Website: macys
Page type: account-selection
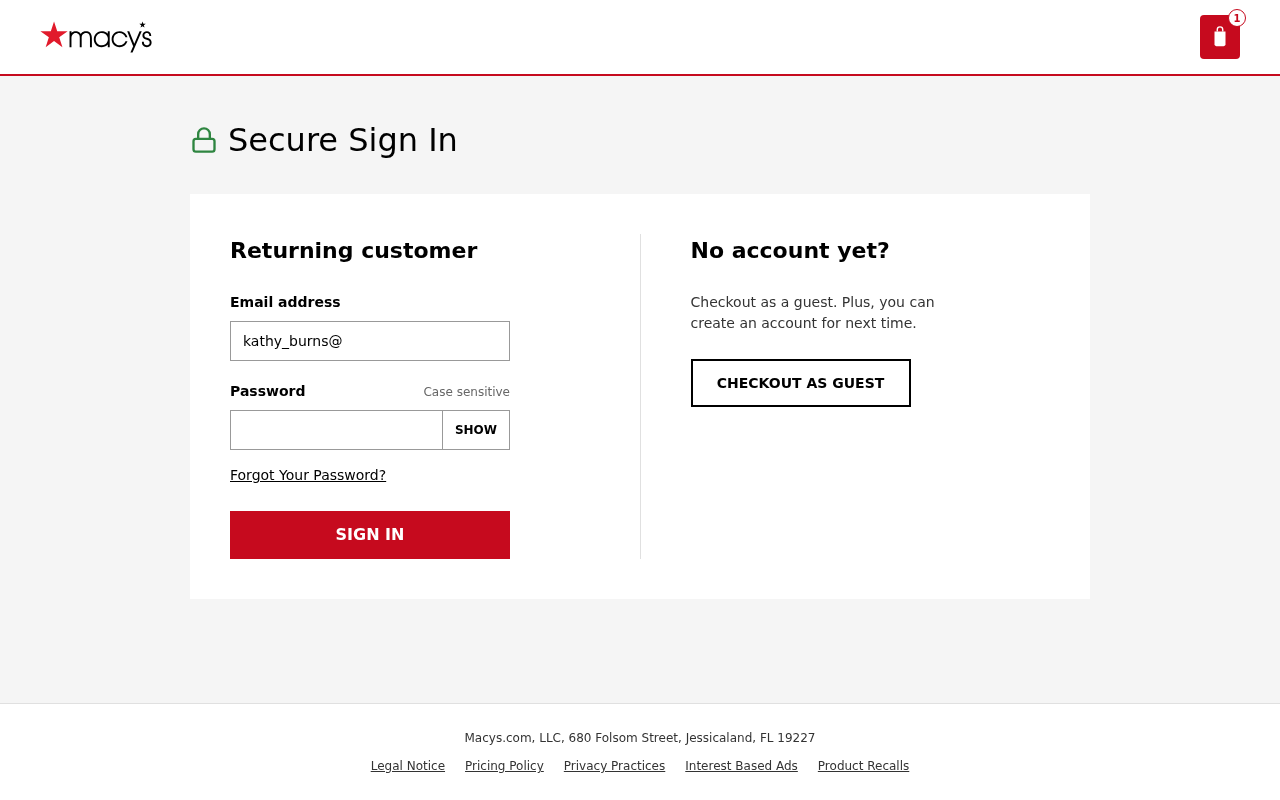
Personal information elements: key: PII_EMAIL
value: kathy_burns@yahoo.com
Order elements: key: ORDER_NUM_ITEMS
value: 1